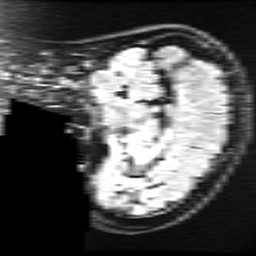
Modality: FLAIR
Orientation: sagittal
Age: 36
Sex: female
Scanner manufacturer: ge
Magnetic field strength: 3 T
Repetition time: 11 s
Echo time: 0.1497 s